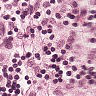
Metastatic tissue present: no